Question: since this is the first time someone made me click some referral link i got very curious. Here in the screenshot you will see a masked url which directly goes to some referral link in some other site.

The interesting part which got my attention and the reason i clicked the link is that link has a file extension as you will notice. I can think of PHP redirects, .htaccess redirects but couldn't exactly think a solution for filenames masking.
As usually we can parse the url in .htaccess and redirect .zip extensions to a php file to check whether the file is valid filename or a key value for redirect in database (This is a solution too) but i didn't notice any redirect on this link.
Is there any other possible ways for this?
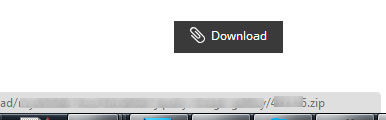
Answer: You can redirect any request with .htaccess. For example:
'''
RewriteCond %{REQUEST_FILENAME} !-f
RewriteRule ^(.*)$ index.php [QSA,L]
'''
will redirect all requests to 'index.php', in which you can check if the user wants 'file.zip' just by looking into '$SERVER['REQUEST_URI']'. Then serve him the file you want:
'''
$zip = '/path/to/zip/file/outside/the/web/root.zip';
// set correct headers, so the browser identifies the response as a zip file
header('Content-type: application/zip;');
header('Content-Transfer-Encoding: binary');
header('Content-Length: ' . filesize($zip) . ';');
header('Content-Disposition: attachment; filename="whatever.zip";');
// output the file contents
readfile($zip);
'''